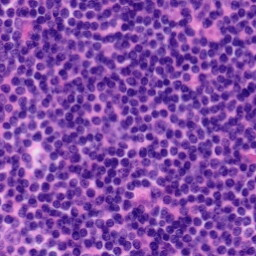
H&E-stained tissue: Tonsil